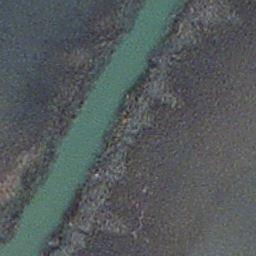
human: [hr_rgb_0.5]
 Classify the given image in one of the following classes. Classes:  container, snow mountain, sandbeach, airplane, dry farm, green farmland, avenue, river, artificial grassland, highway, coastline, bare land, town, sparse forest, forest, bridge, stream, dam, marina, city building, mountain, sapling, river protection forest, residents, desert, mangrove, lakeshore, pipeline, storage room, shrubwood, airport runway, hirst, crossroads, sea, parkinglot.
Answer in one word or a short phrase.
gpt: stream